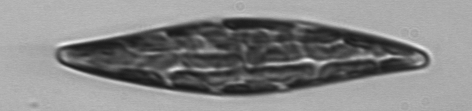
Label: Pleurosigma